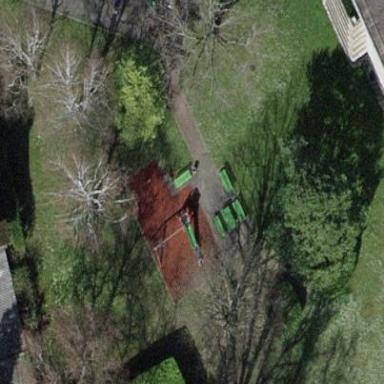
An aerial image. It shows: Playground area for leisure land.